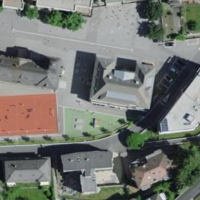
EUNIS habitat code: 54
Species observed at this site:
Pica pica